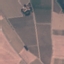
Label: PermanentCrop